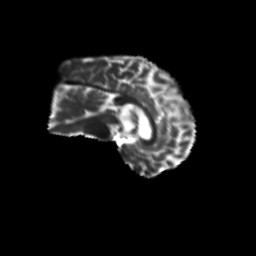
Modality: T2w
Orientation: sagittal
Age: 65
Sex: male
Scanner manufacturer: siemens
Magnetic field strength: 3 T
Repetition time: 8.6 s
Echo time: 0.095 s